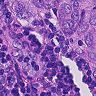
Metastatic tissue present: yes